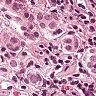
Metastatic tissue present: yes